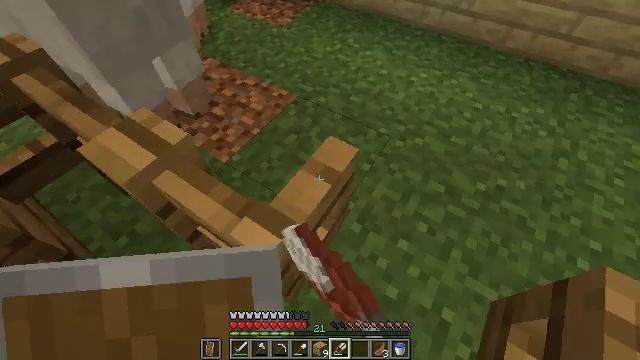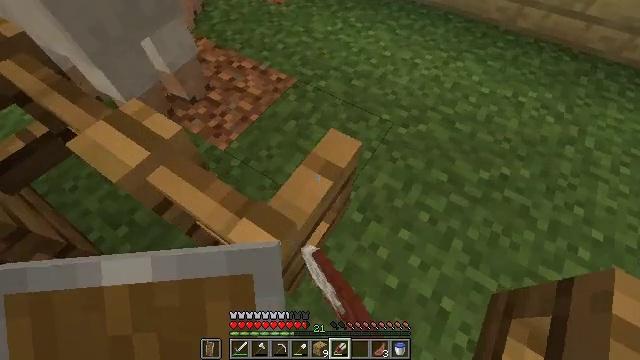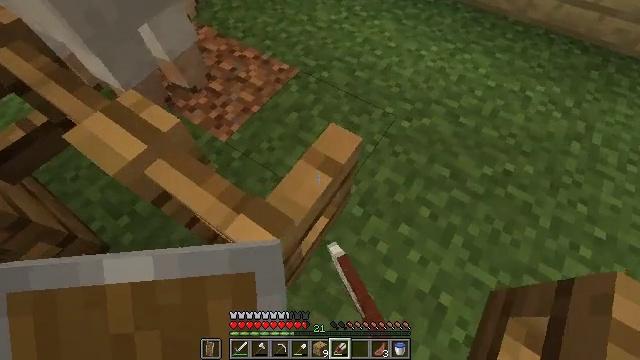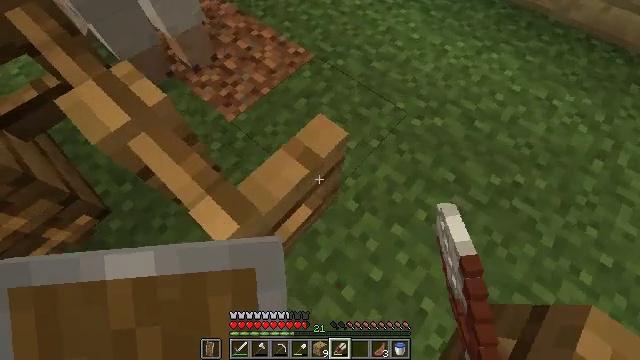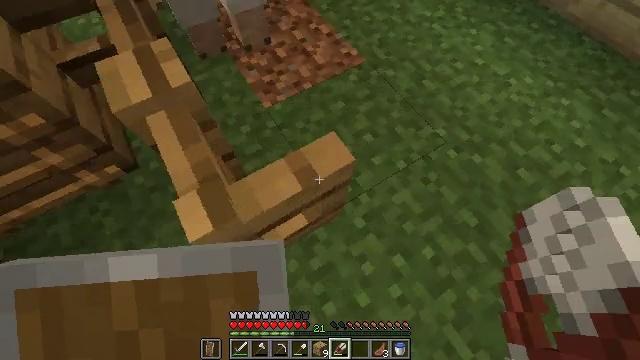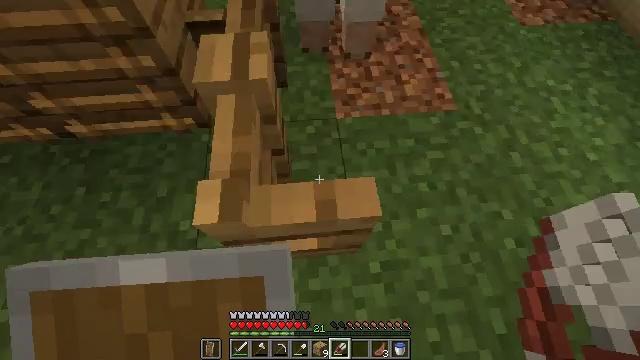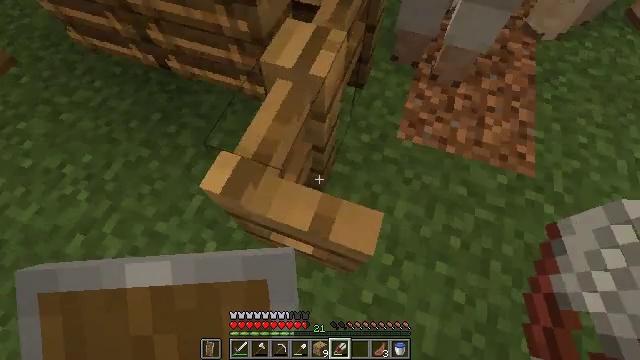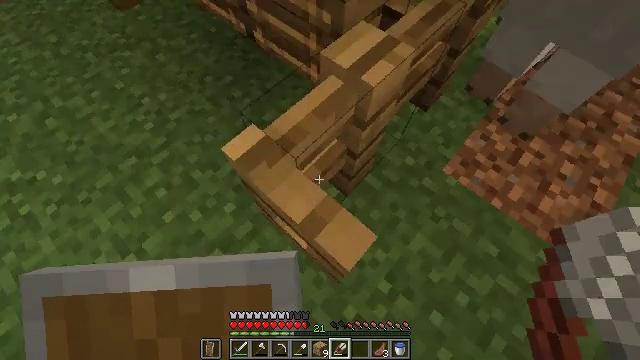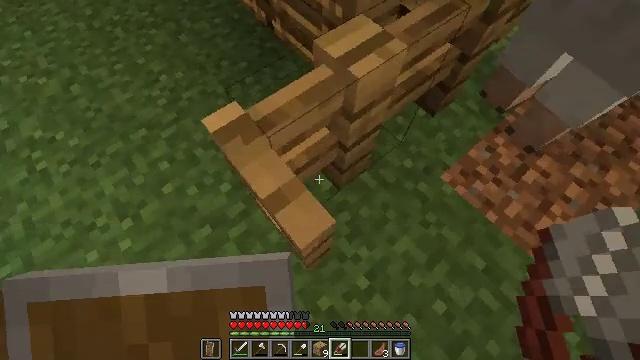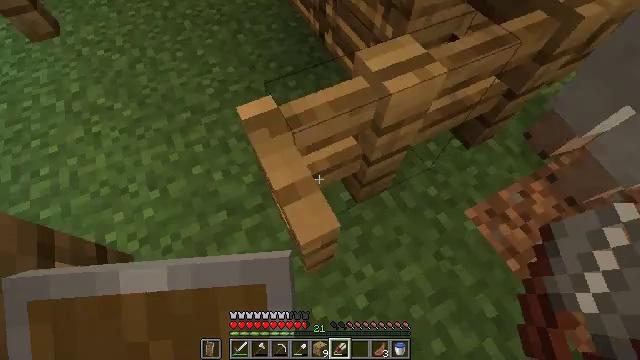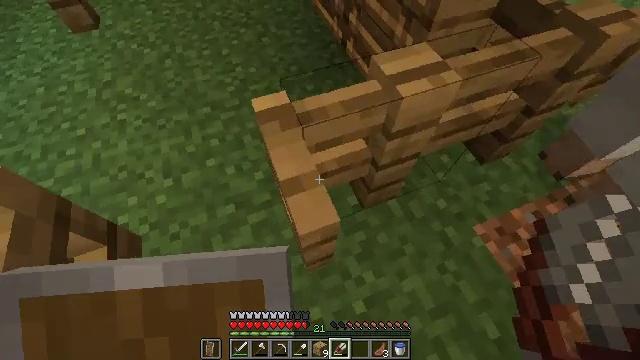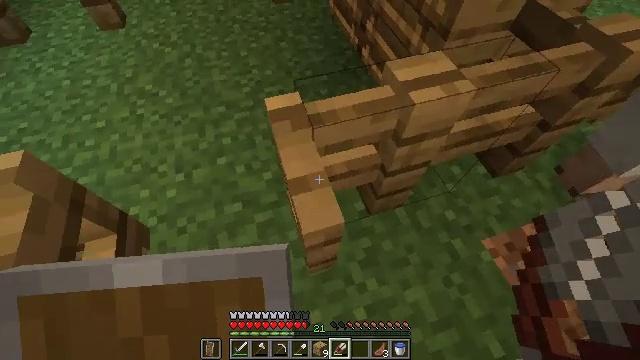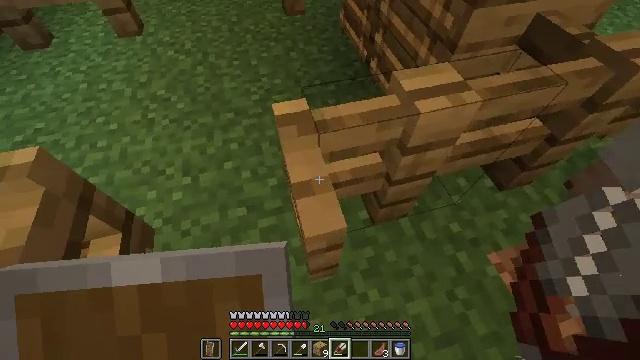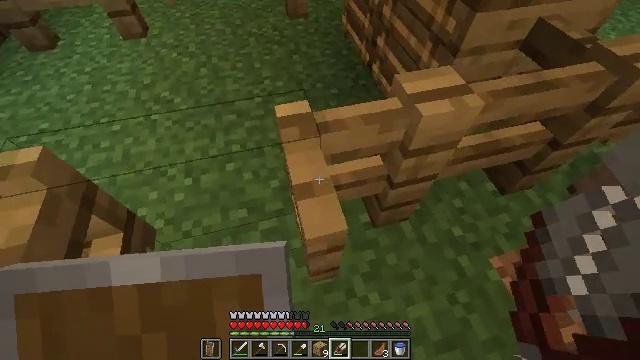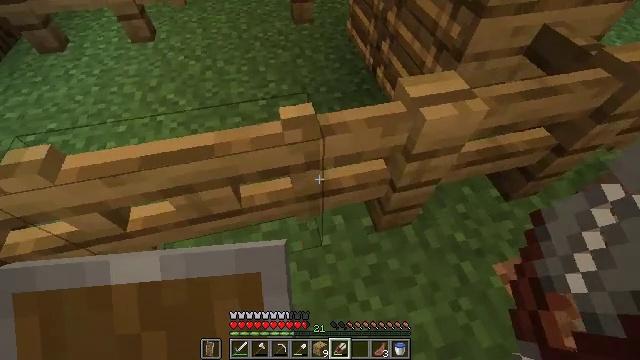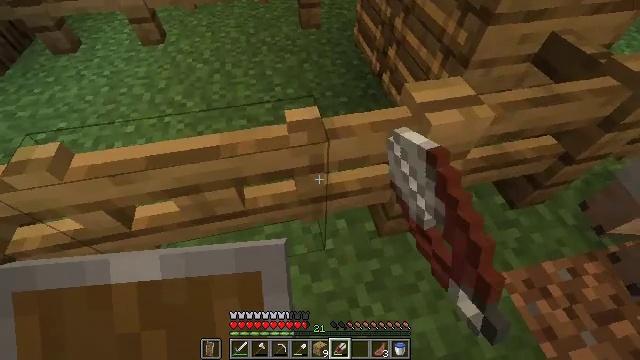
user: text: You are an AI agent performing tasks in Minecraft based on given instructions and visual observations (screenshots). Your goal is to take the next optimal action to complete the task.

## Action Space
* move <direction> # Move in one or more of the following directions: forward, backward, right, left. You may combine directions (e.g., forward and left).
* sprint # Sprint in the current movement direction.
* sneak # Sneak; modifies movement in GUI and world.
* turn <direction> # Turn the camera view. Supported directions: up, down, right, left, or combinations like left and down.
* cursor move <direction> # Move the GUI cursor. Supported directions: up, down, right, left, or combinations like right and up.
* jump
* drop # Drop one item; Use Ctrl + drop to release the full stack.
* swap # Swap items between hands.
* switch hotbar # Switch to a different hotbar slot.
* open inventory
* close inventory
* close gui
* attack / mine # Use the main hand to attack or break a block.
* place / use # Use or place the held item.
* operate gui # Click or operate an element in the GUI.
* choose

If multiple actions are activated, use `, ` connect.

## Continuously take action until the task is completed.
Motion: motion action
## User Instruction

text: Combine wool in the crafting grid to craft a white carpet.
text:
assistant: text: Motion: turn down
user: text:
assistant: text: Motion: turn left and down
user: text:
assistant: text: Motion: move right, turn left and down
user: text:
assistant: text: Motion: move forward and move right, turn left and down
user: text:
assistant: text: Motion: move forward and move right, turn left and up
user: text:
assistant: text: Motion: move forward and move right, turn left
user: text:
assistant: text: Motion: move right, turn left
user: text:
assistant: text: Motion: turn left
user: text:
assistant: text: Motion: turn left and up
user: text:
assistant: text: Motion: turn left and up
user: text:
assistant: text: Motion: turn left and up
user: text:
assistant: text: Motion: turn left and up
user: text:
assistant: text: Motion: no_op
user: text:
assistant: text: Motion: turn left, use / place
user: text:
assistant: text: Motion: turn left, use / place
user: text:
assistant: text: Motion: turn left
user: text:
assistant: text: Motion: no_op
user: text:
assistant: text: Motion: turn right
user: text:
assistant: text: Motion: turn right and up
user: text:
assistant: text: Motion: move back, turn right and up
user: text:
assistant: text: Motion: move back, turn right and up
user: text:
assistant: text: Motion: move back, turn right and up
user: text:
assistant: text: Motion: turn right and up
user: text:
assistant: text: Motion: turn up
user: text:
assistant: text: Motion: turn up
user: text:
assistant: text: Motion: turn up
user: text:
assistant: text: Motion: turn left and up
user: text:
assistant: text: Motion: turn left and up
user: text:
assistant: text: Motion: move forward and move right, turn left and up
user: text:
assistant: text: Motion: move forward and move right